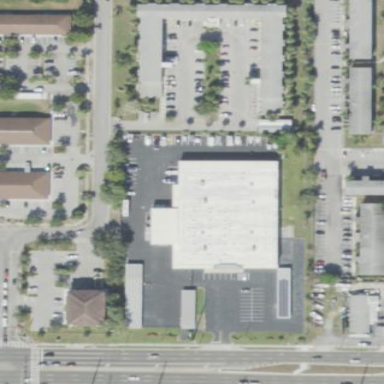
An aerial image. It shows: Building housing storage rental shop.